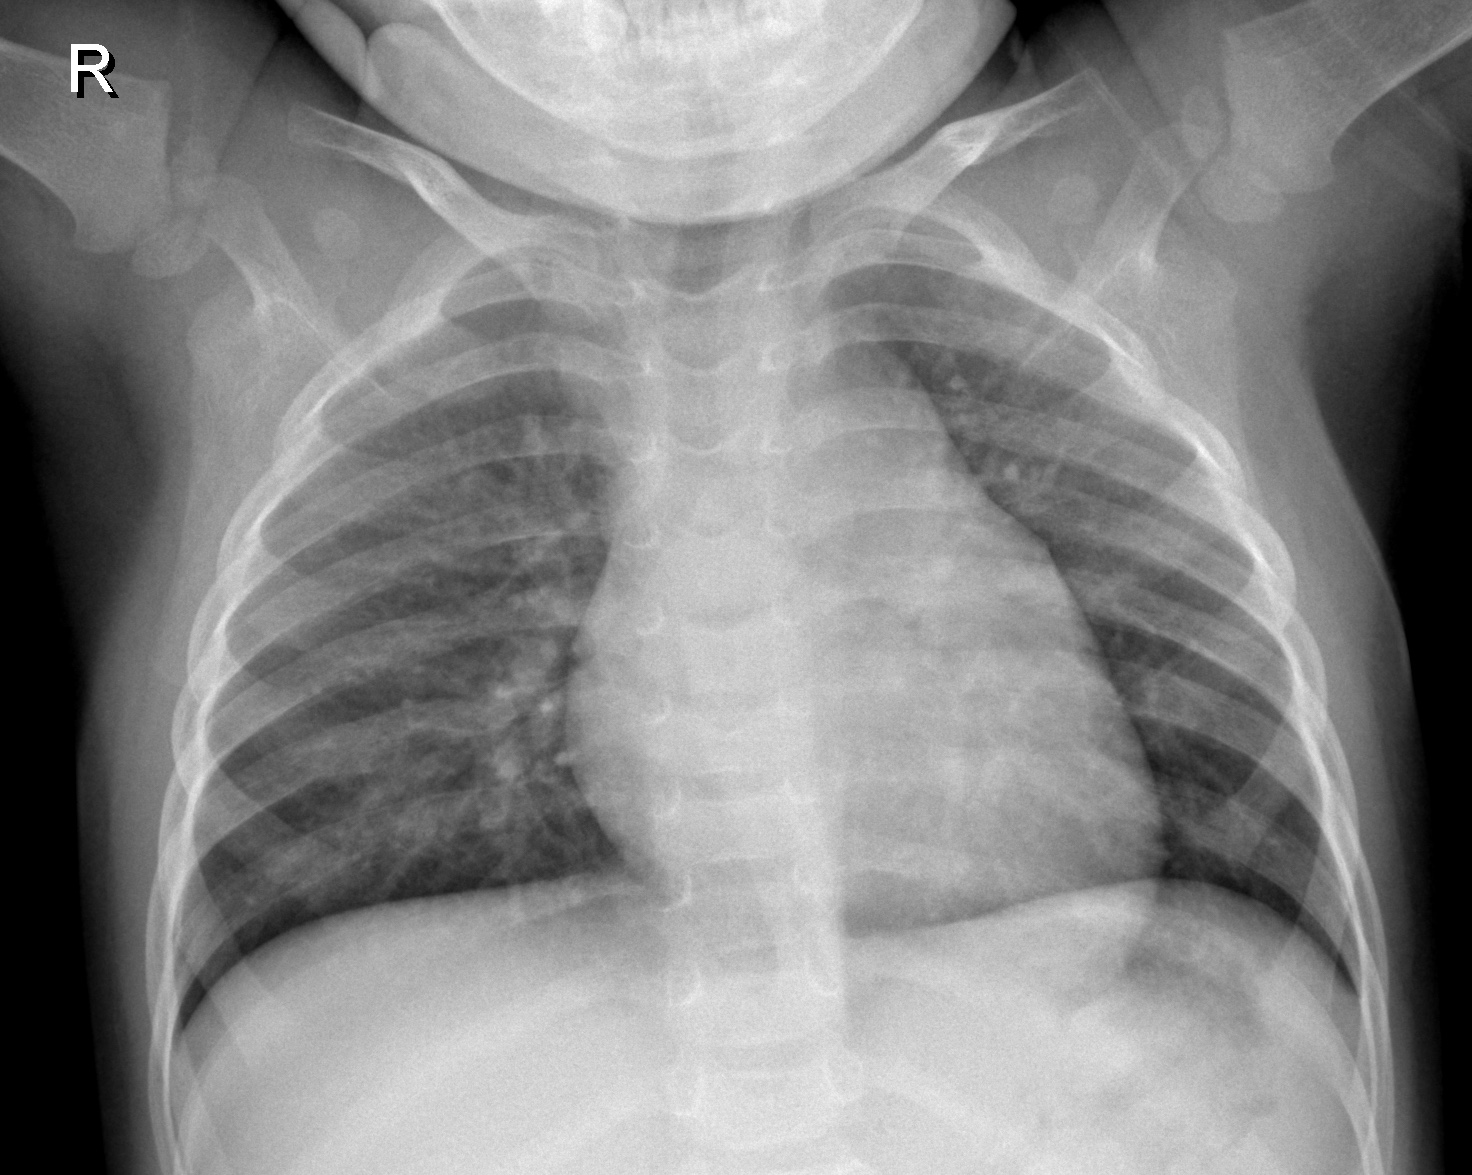
Diagnosis: NORMAL